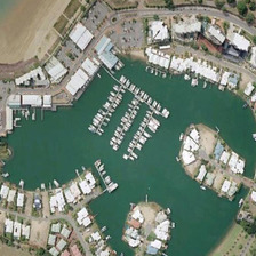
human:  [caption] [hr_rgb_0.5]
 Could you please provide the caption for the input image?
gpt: This is a circular harbor on the beach with houses on the bank and boats in the water.

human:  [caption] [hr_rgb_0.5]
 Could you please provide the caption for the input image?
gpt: Here is a round harbour inside a beach with houses along the bank and boats in the water.

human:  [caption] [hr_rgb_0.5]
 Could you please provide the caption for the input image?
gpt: rows of ships docking in this port with only a narrow ship lock connected to the sea .

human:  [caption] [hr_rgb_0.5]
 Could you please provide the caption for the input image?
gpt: Here is a round port in the water of the house along the beach and beaches.

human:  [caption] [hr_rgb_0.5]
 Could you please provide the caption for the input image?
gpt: This is a dock on the beach. There is a house on the coast or water.